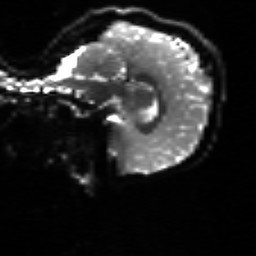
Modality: sbref
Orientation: sagittal
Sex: female
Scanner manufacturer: siemens
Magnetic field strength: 3 T
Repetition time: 5 s
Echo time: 0.071 s